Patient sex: M
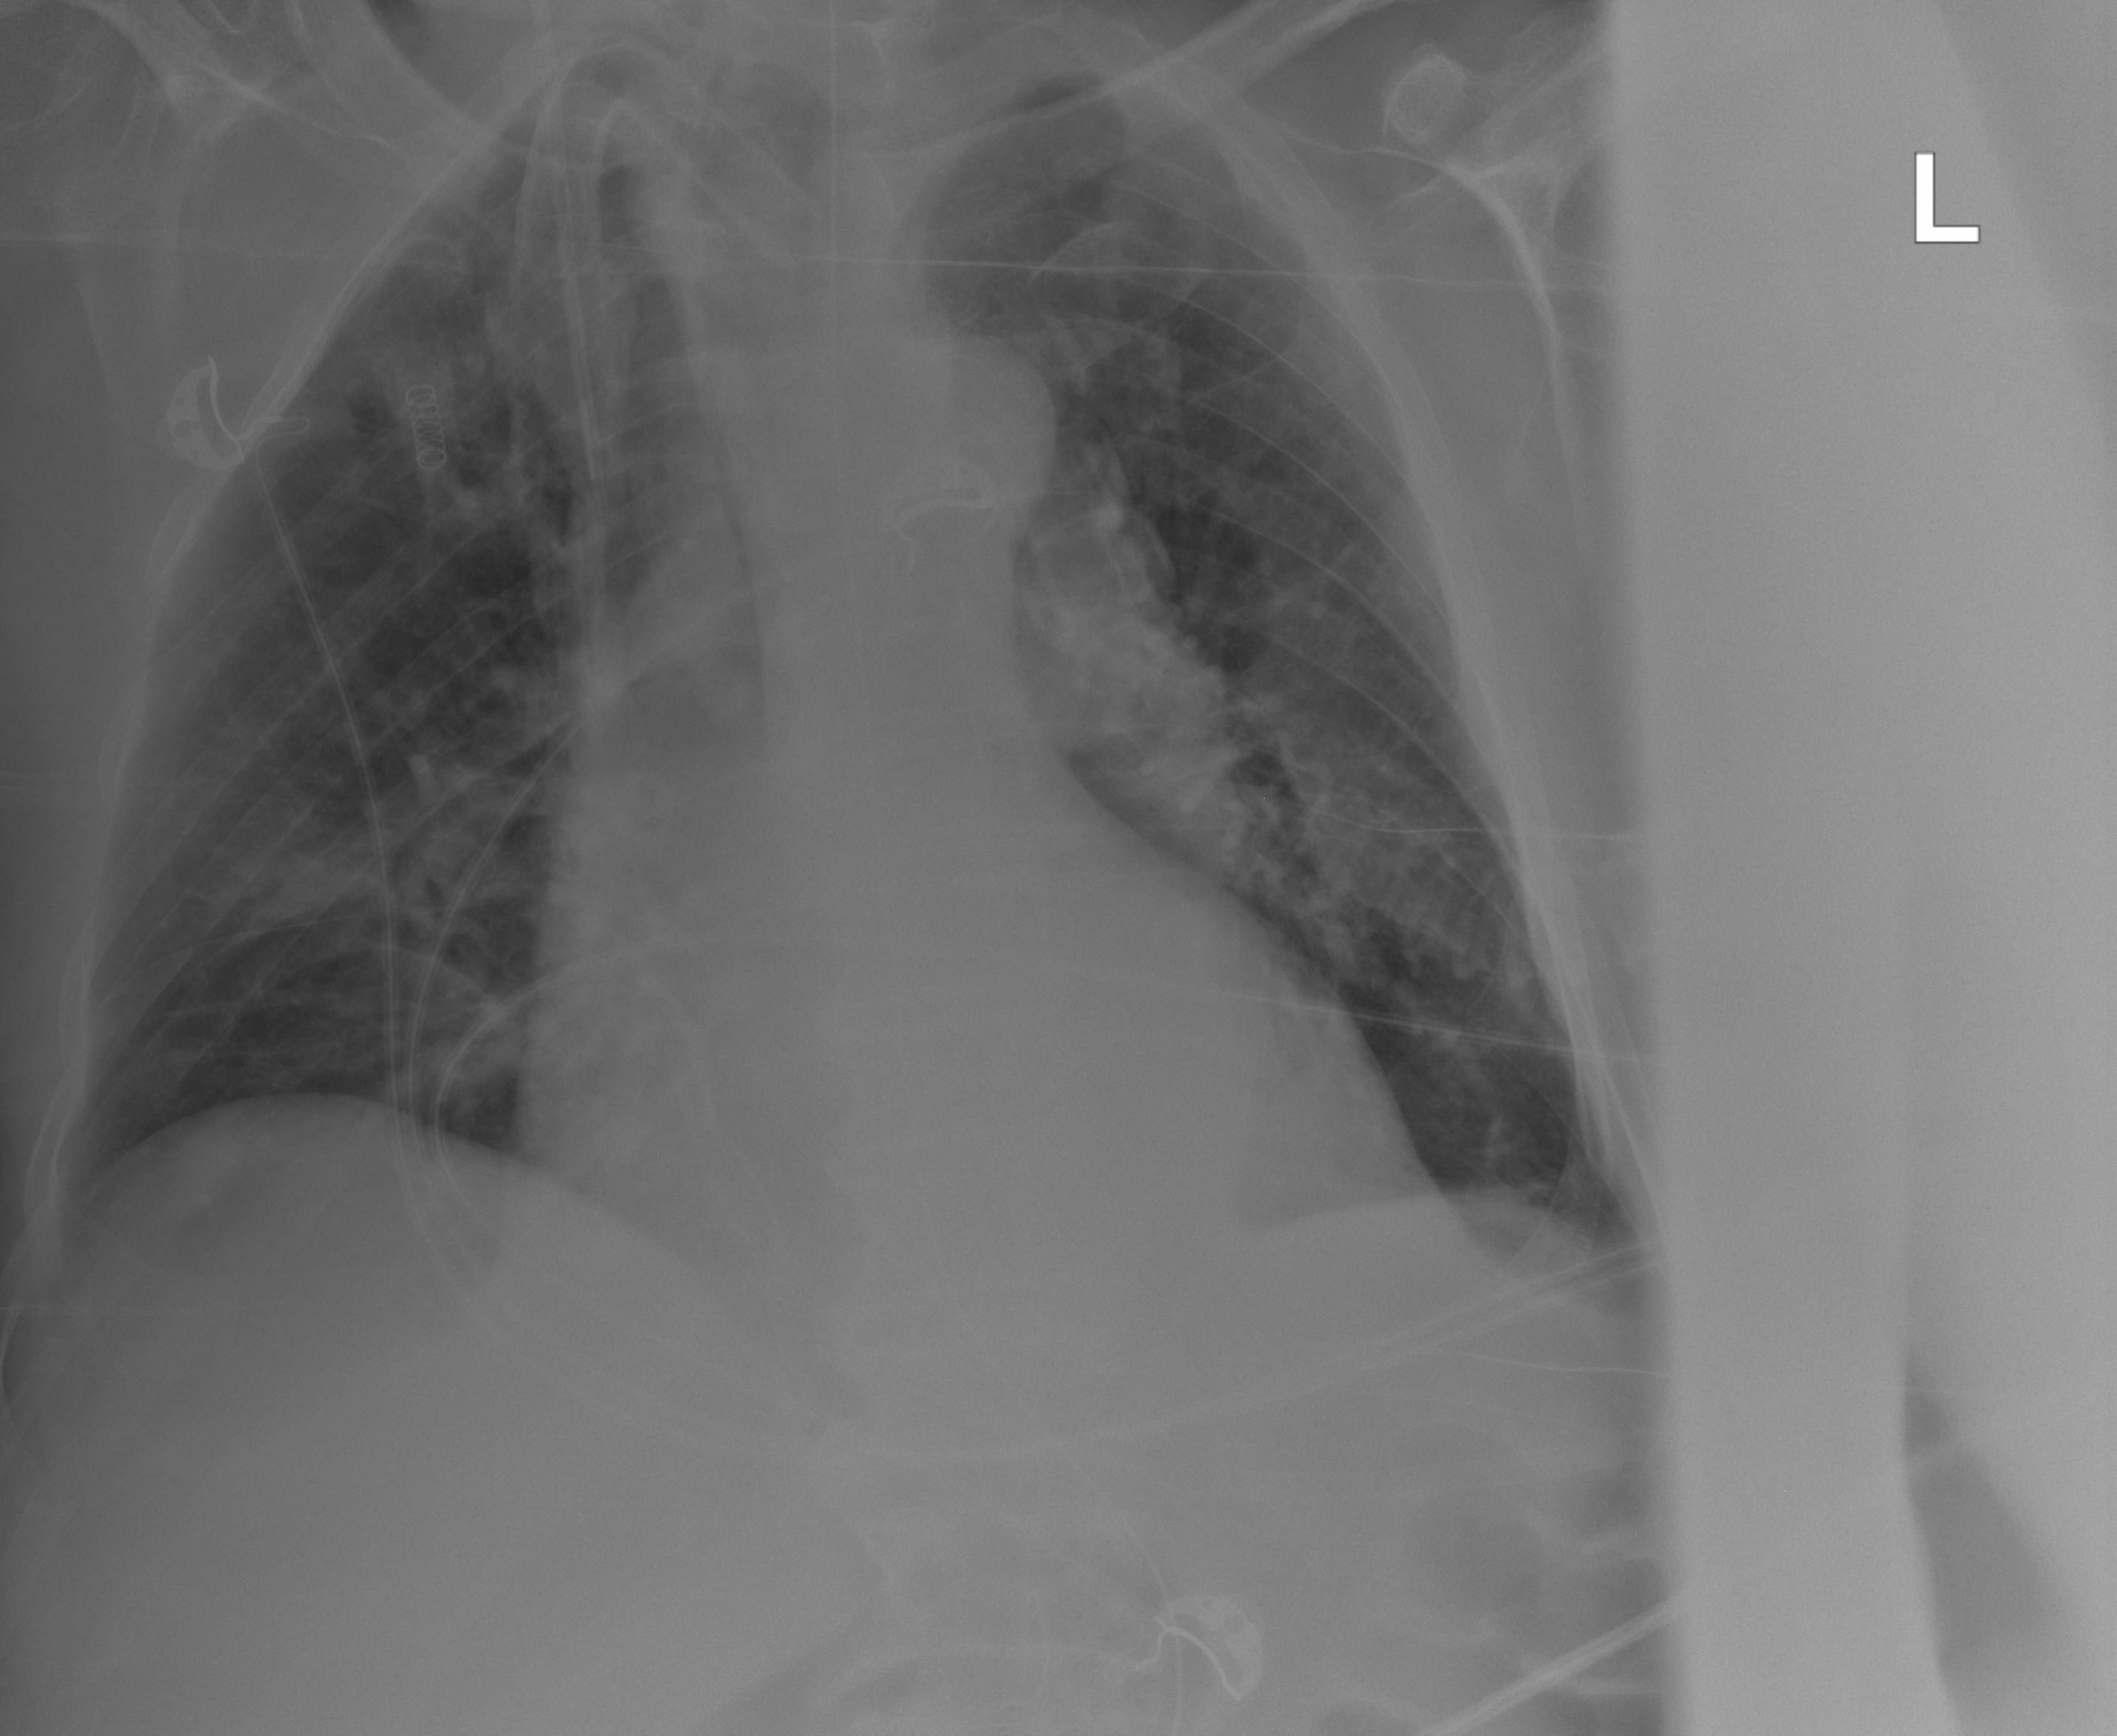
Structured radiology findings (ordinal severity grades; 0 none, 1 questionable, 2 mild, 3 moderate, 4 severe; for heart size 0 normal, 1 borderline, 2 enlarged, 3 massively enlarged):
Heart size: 2
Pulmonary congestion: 0
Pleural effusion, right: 0
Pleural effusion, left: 0
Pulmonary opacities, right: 2
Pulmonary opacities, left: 2
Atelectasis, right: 2
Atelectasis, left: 0